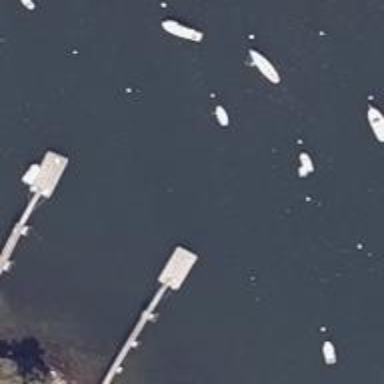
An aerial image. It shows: Man-made pier.